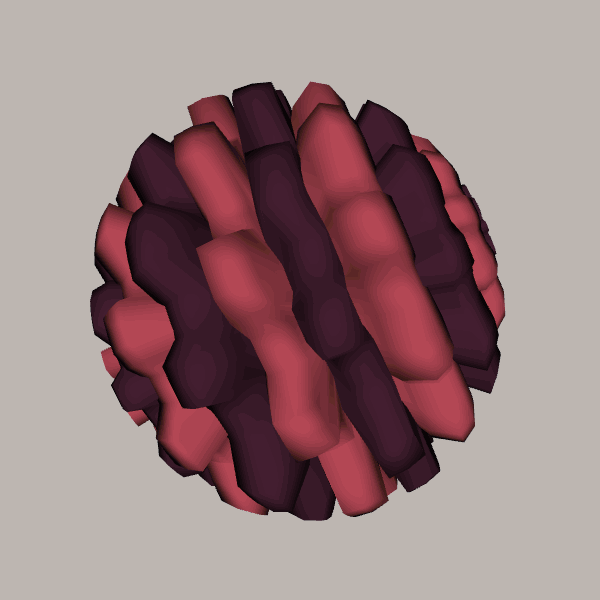
Background: light